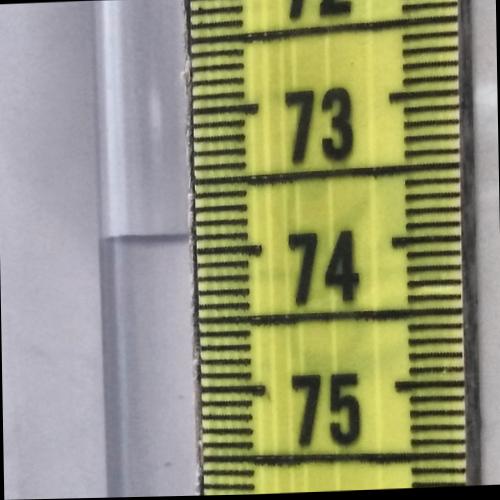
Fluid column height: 73.9 cm